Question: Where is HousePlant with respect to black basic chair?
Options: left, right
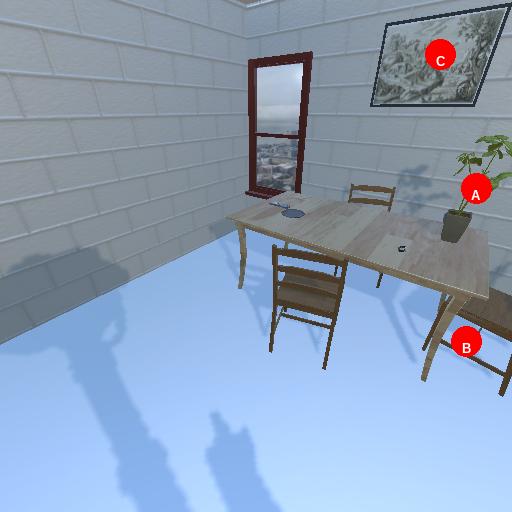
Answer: left